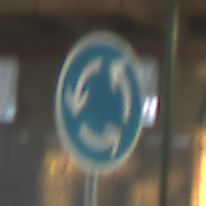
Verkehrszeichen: Kreisverkehr
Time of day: MorningAfternoon
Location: Roofed (Special)
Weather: NotSpecified
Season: NotSpecified
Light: Artificial